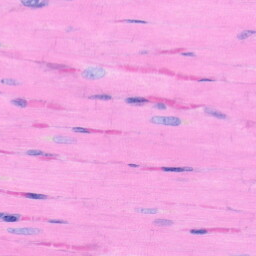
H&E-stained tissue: Heart